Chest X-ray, AP view. Patient: 49 years old, sex M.
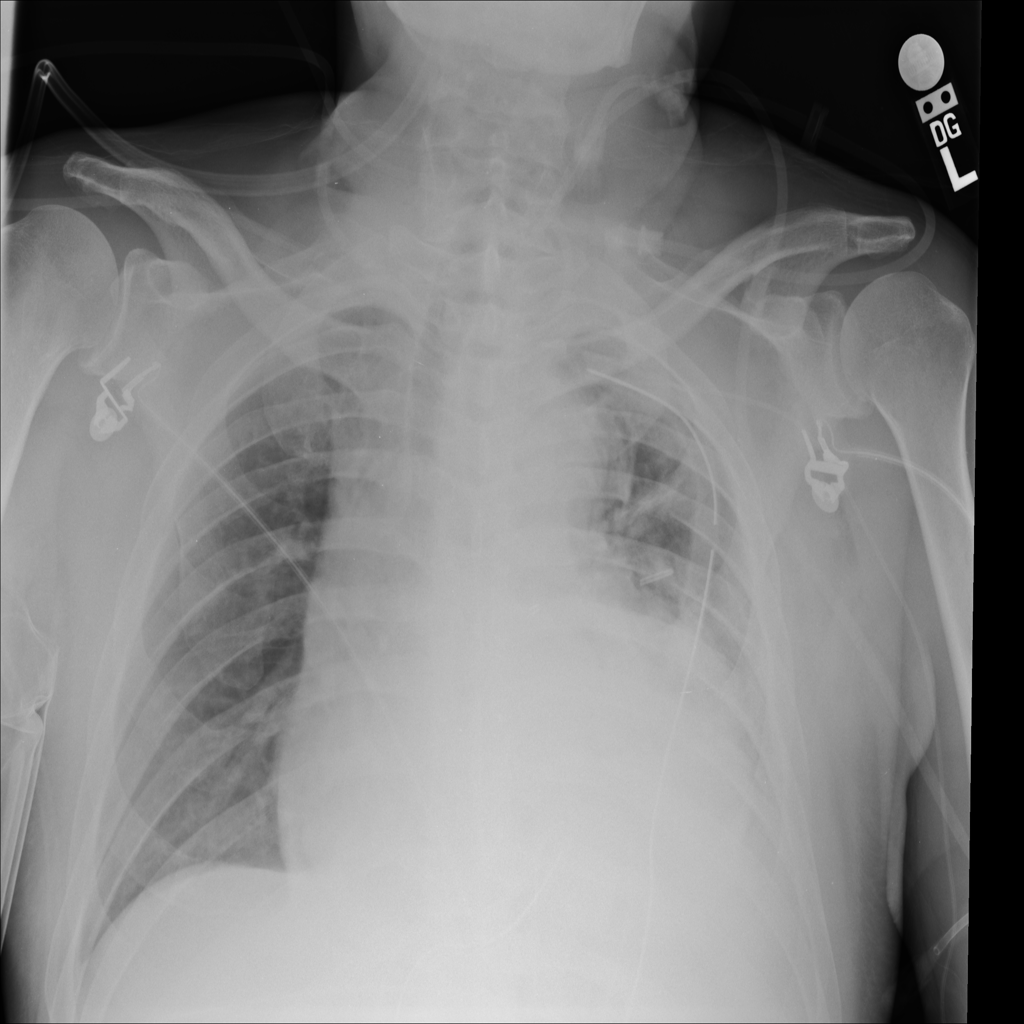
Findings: No Finding